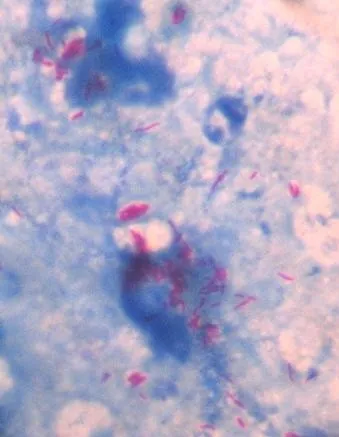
Microscopic observation of acid fast bacilli (red rods) in the slit skin smear fluid from the solitary lesion in the initial presentation of the patient.
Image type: pathology (acid_fast)